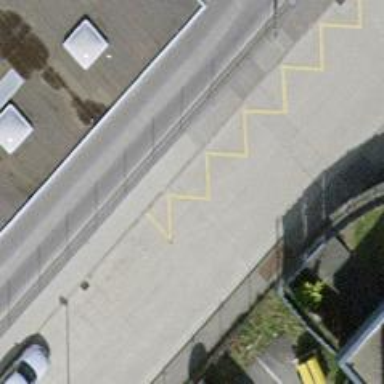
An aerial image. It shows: Asphalt platform for public transport.